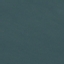
Land use / land cover: SeaLake